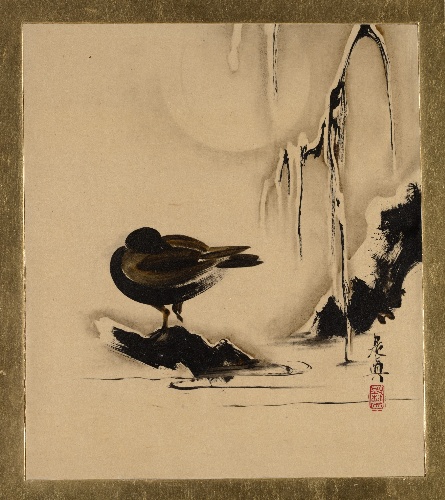
Artist: Shibata Zeshin
Artist bio: Japanese, 1807–1891
Date: 1882
Object type: Album leaf
Classification: Paintings
Medium: Album leaf; ink, color, and lacquer on paper
Culture: Japan
Period: Meiji period (1868–1912)
Dimensions: 7 1/2 x 6 1/2 in. (19.1 x 16.5 cm)
Department: Asian Art
Credit line: The Howard Mansfield Collection, Purchase, Rogers Fund, 1936
Accession year: 1936
Repository: Metropolitan Museum of Art, New York, NY
Tags: Birds|Snow